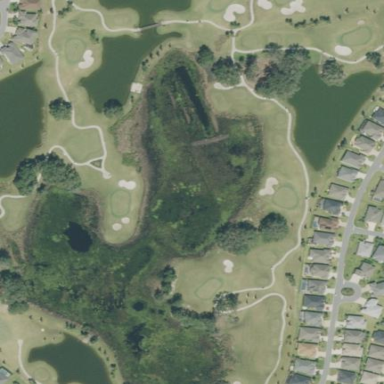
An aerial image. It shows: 9-hole golf course in the leisure land.